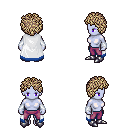
a pixel art fantasy rpg character, female body template, dark elf, purple skin, white trimmed cape, magenta pants, white blonde curly afro hairstyle, white cloth bracers, metal boots, four views (front, back, left, right), 2x2 character sprite sheet, small pixel art, hard edges, no anti-aliasing